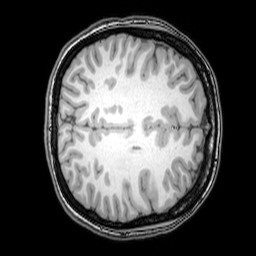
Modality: T1w
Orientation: axial
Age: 21
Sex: female
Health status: healthy
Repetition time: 0.081 s
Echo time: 0.037 s